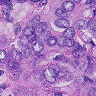
Metastatic tissue present: yes